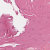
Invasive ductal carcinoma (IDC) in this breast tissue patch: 0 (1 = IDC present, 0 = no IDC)